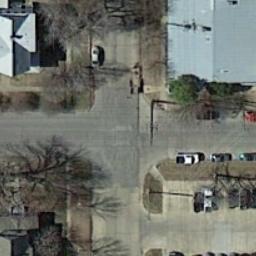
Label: intersection